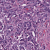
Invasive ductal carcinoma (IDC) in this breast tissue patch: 1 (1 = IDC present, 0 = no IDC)